The trace is the raw vibration amplitude of a rotating bearing as a function of time. Diagnose the bearing from this image, choosing from: normal, inner_race, outer_race, ball.
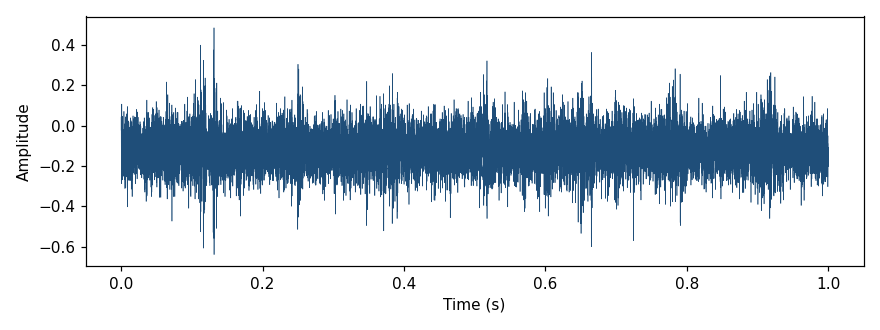
Answer: normal